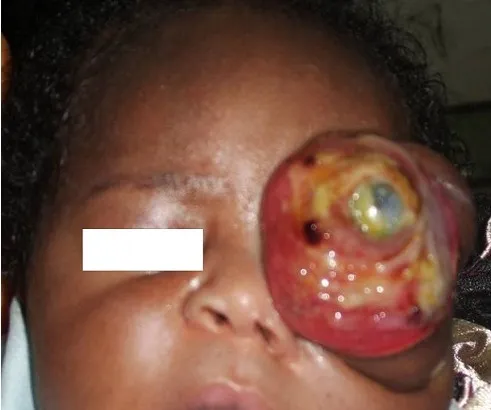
Massive proptosis with exposure keratopathy on 5th day of life.
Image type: medical_photograph (other_medical_photograph)